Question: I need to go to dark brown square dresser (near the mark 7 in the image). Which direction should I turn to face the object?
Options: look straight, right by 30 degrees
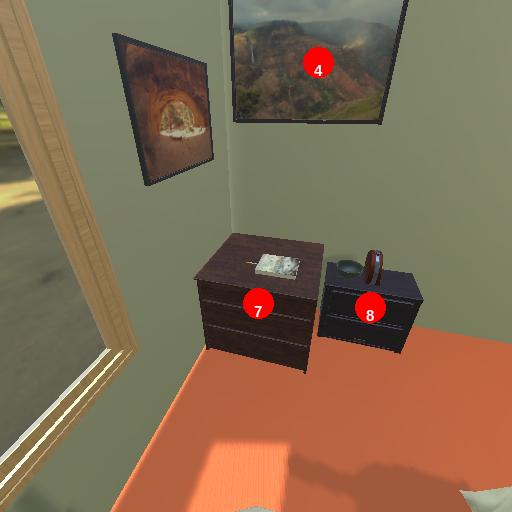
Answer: look straight